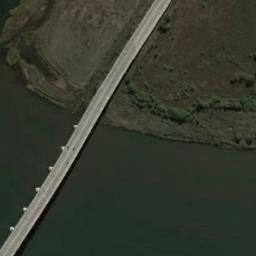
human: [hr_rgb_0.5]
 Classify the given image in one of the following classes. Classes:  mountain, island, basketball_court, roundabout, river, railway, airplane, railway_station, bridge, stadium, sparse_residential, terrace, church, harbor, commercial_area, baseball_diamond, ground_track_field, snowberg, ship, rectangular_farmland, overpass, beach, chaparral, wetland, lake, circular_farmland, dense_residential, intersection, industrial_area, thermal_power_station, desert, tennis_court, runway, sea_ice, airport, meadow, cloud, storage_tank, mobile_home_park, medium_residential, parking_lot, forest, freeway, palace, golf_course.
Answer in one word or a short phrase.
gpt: bridge